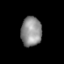
Tissue: prostate
Cell type: T cells
Senescence score: 0.6837
Nuclear area (px): 603
Mean DAPI intensity: 141.57